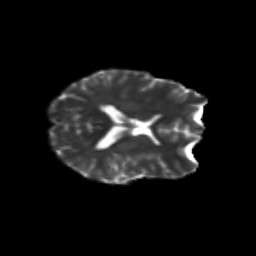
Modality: T2w
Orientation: axial
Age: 23
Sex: female
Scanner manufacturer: siemens
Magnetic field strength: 3 T
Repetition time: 3.5 s
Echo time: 0.113 s